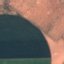
Label: AnnualCrop